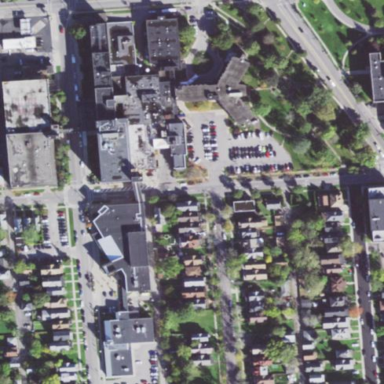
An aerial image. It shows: Healthcare facility identified as hospital.